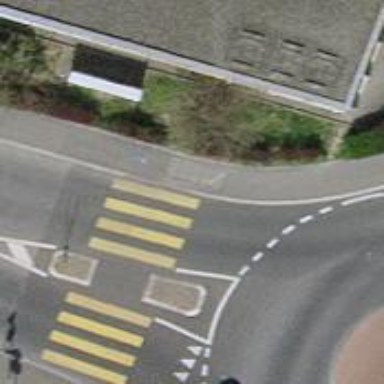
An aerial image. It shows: Concrete footway with marked zebra crossing.